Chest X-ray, AP view. Patient: 62 years old, sex F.
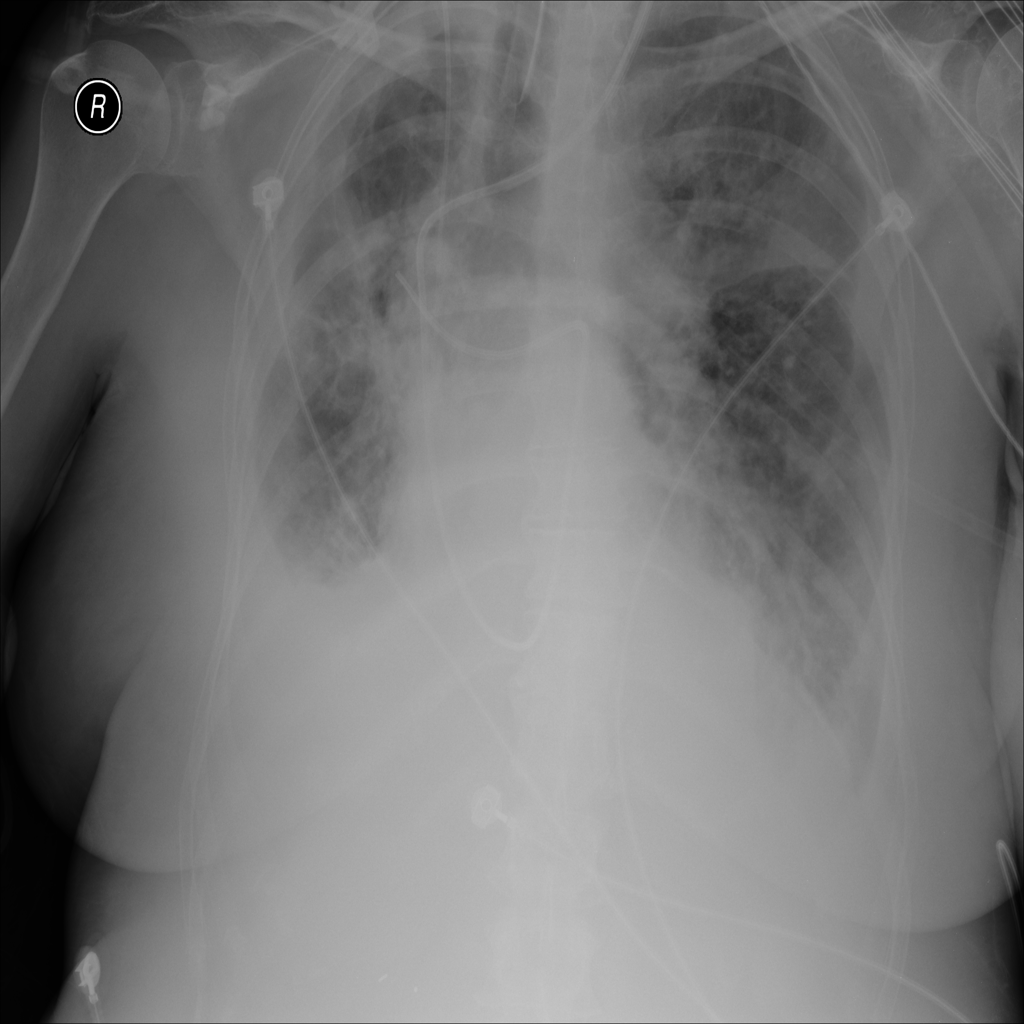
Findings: Effusion